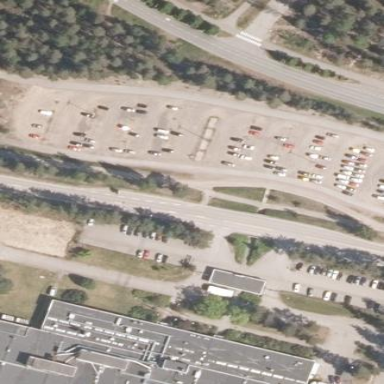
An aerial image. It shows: Parking area.